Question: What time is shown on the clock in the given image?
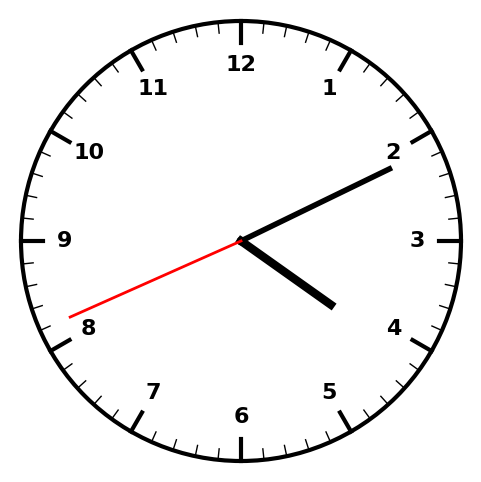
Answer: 04:10:41